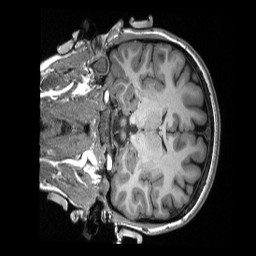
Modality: T1w
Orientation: coronal
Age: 24
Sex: female
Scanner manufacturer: siemens
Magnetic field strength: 3 T
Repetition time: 2.3 s
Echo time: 0.00308 s